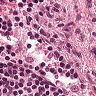
Metastatic tissue present: no